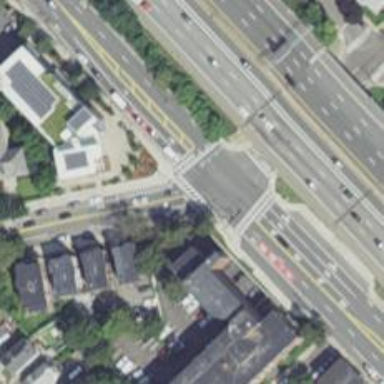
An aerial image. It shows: Tertiary road with asphalt surface and separate sidewalk.